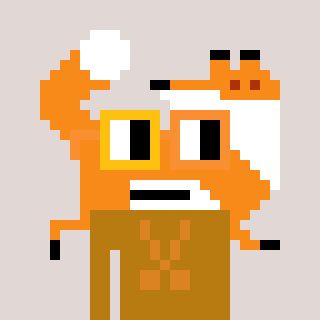
a pixel art character with square yellow and orange glasses, a fox-shaped head and a gold-colored body on a warm background